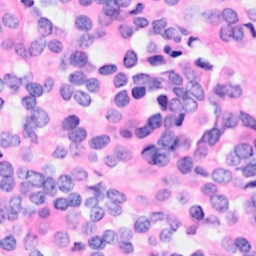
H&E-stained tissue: Breast